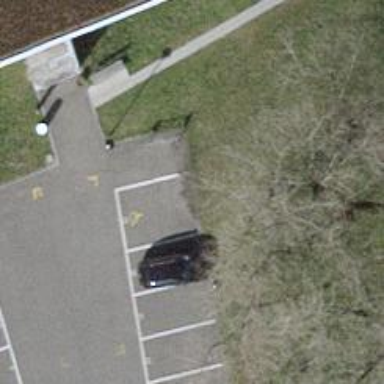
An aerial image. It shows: Bicycle parking facility.